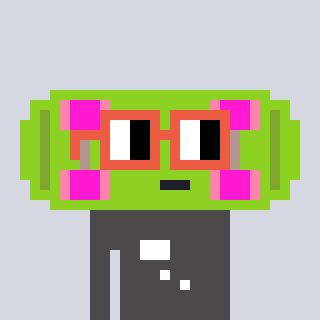
a pixel art character with square orange glasses, a skateboard-shaped head and a grayscale-colored body on a cool background